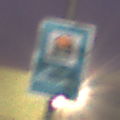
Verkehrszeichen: Wasserschutzgebiet
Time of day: SunriseSunset
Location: Outdoor (Urban)
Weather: PartlyCloudy
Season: NotSpecified
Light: Artificial